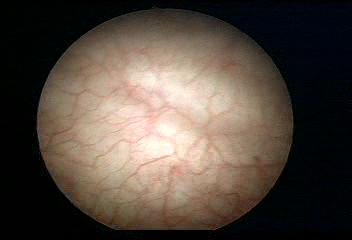
Modality: WLC
Class: Normal mucosa
Bladder cancer association: No